Question: I'm trying to create a html canvas where the user can define a start- and endpoint, between the start and endpoint I want to draw a waved line, I'm doing this by drawing bezierCurveTo.
a sample:

the code I use to draw this is the following:
'''
var wave = new Kinetic.Shape({
drawFunc: function (canvas) {
var ctx = canvas.getContext();
ctx.beginPath();
ctx.moveTo(50, 50);
var waveCount = 0;
var controlPoint1X = 55;
var controlPoint2X = 60;
var endPointX = 65;
while(waveCount < 10) {
ctx.bezierCurveTo(controlPoint1X, 35, controlPoint2X, 65, endPointX, 50);
controlPoint1X += 20;
controlPoint2X += 20;
endPointX += 20;
waveCount++;
}
ctx.stroke(_this);
},
stroke: '#000000',
strokeWidth: 2
});
'''
I can make this work as long as only the x or only the y coordinate changes. Now I want to be able to create a waved line like shown above but with a different x,y coordinate. For example startpoint x: 50 y: 50 and endpoint x: 100 y: 100. I know I have to calculate the controlpoints, but I can't find out what formula I have to use. Can someone help me out?
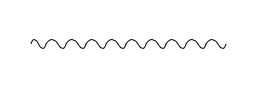
Answer: Let's simulate a circle and sinewave on a straight line. For a semi-circle, each "period" consists of two segments, with segment one being:
'''
cDist = 4/3 * amplitude
'''
(we know this from <URL>
'''
S = (x1, 0),
C1 = (x1, cDist)
C2 = (x2, cDist)
E = (x2, 0)
'''
and segment two being:
'''
S = (x2, 0),
C1 = (x2, -cDist)
C2 = (x3, -cDist)
E = (x3, 0)
'''
For a sine wave, the control points are almost the same; the y coordinate stays at the same height, but we need to shift the x coordinates so that the shape has the corrected angle at the start and end points (for a circle they're vertical, for a sine wave they're diagonal):
'''
S = (x1, 0),
C1 = (x1 + cDist/2, cDist)
C2 = (x2 - cDist/2, cDist)
E = (x2, 0)
'''
and segment two is:
'''
S = (x2, 0),
C1 = (x2+cDist, -cDist)
C2 = (x3-cDist, -cDist)
E = (x3, 0)
'''
I put up a demonstrator of this at: <URL>
If you want these lines to be at a fixed angle, my advice is: rotate your context. Don't actually change your coordinates. Just use context.rotate(...) and you're done. See <URL>
But, if you need coordinates that aren't just drawn in the right place, but have coordinates that represent a real angled line, then start with your angle:
'''
angle = some value you picked, in radians (somewhere between 0 and 2*pi)
'''
with that angle, we can place our points:
'''
dx = some fixed value we pick
dy = some fixed value we pick
ox = the x-offset w.r.t. 0 for the first coordinate in our line
oy = the y-offset w.r.t. 0 for the first coordinate in our line
x1 = ox
y1 = oy
x2 = (dx * cos(angle) - dy * sin(angle)) + ox
y2 = (dx * sin(angle) + dy * cos(angle)) + oy
x3 = (2*dx * cos(angle) - 2*dy * sin(angle)) + ox
y3 = (2*dx * sin(angle) + 2*dy * cos(angle)) + oy
...
xn = ((n-1)*dx * cos(angle) - (n-1)*dy * sin(angle)) + ox
yn = ((n-1)*dx * sin(angle) + (n-1)*dy * cos(angle)) + oy
'''
you then have to treat your control points as vectors relative to the start point in your segments, so C1' = C1-S, and C2' = C2-S, and then you rotate those with the same transformation. You then add those vectors back up to your starting point and you now have the correctly rotated control point.
That said, don't do that. Let the canvas2d API do the rotation for you and just draw straight lines. It makes life so much easier.